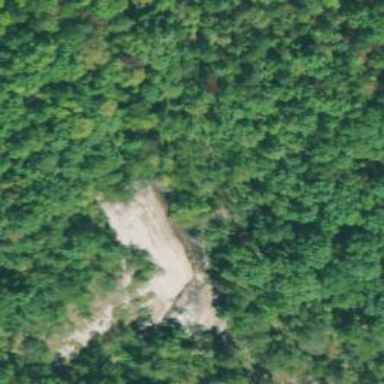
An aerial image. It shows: Cliff in nature.